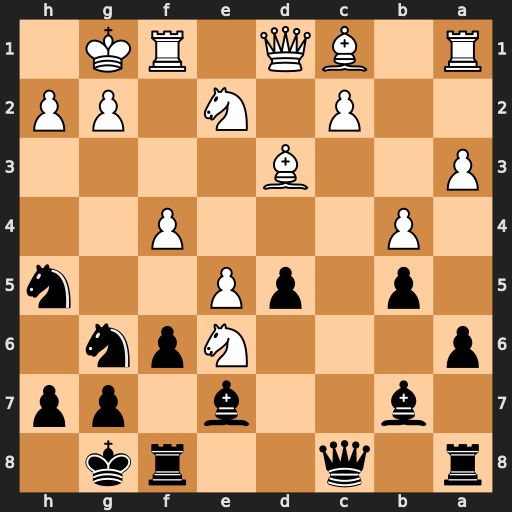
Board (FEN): r1q2rk1/1b2b1pp/p3Npn1/1p1pP2n/1P3P2/P2B4/2P1N1PP/R1BQ1RK1
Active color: b
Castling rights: -
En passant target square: -
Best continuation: Qxe6 Nd4 Qb6